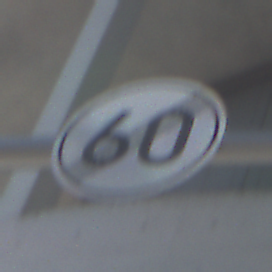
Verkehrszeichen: EndeGeschwindigkeit60
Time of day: MorningAfternoon
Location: Outdoor (Urban)
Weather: PartlyCloudy
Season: NotSpecified
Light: Natural